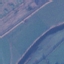
Land use / land cover: River